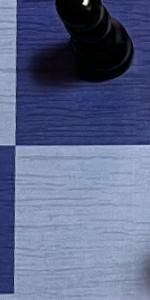
Label: Empty